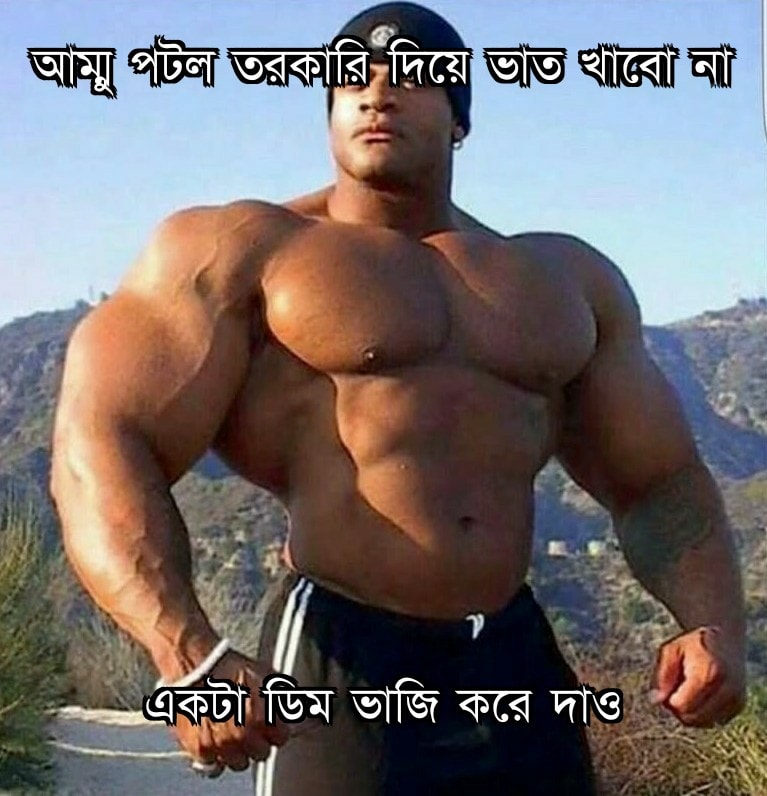
Caption: আম্মু পটল তরকারি দিয়ে ভাত খাবো না     একটা ডিম ভাজি করে দাও
Label: non-hate